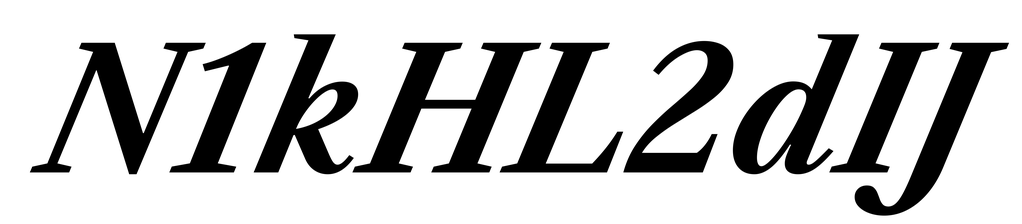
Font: LibreCaslonText-Italic_Bold_Italic